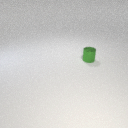
small green metal cylinder